Field crop: maize
Growth stage: 2
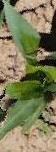
Species: maize